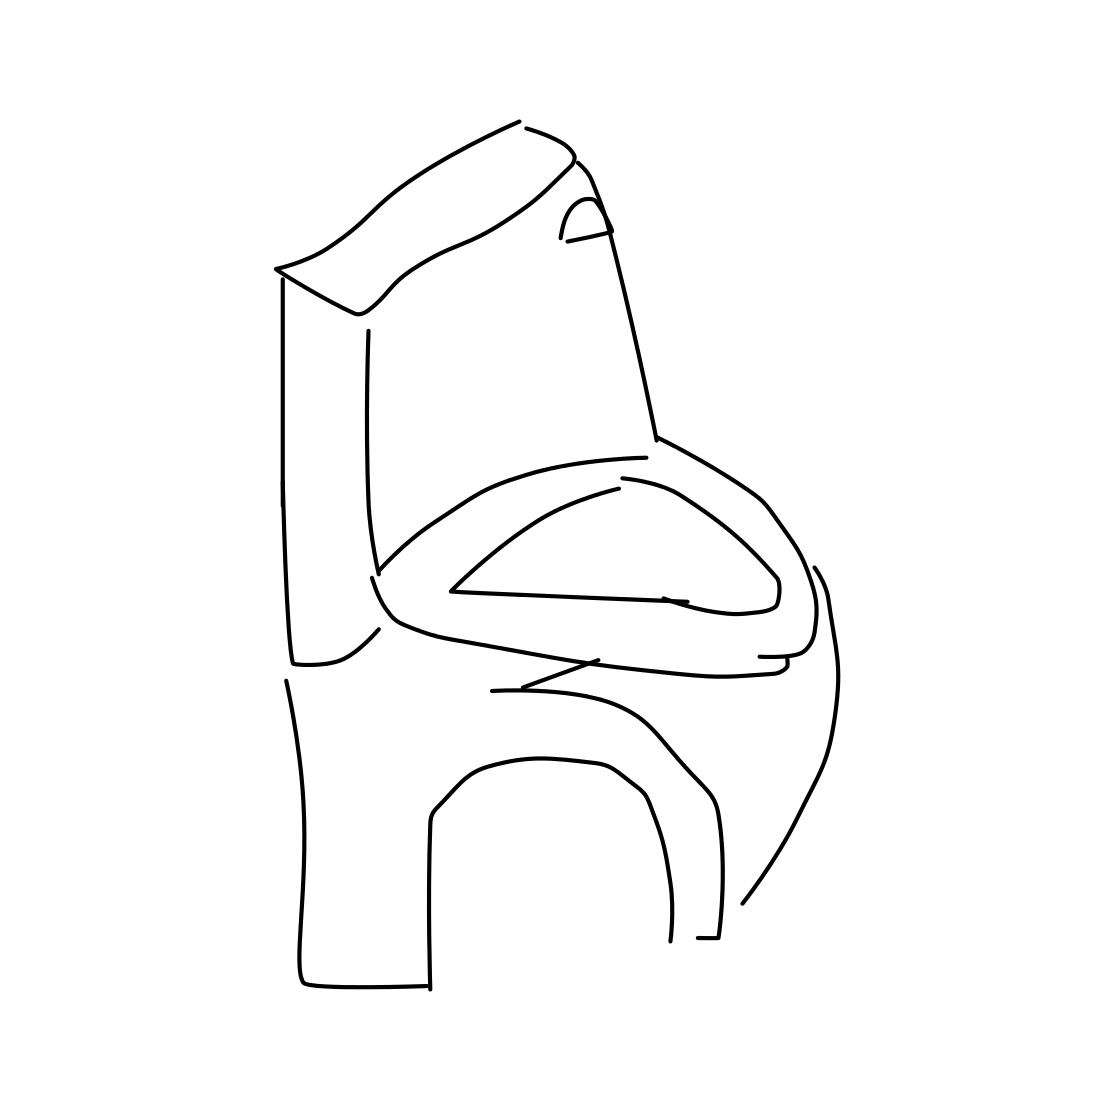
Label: toilet